Question: I'm trying to make a right angled triangle in CSS3, that part I have. But how can I make ith with arc/bow? (I'm sorry I don't how to best translate it to english).
This is what I need to have:

Is this possible? And how can I do it?
If I have that I'm happy, but I would be really really happy, if you guys could also tell me how to make it slide out from the bottom, so that the top slides out from the bottom. If you also know that, that would be great! But it's not my main question at the moment :-)
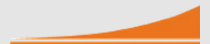
Answer: Can be done by applying a 'border-radius' to an overlaying element.
<URL>
'''
.angled-triangle {
background-color:orange;
width:200px;
height:50px;
position:relative;
overflow:hidden;
padding-left:5px;
background-clip:content-box;
}
.angled-triangle::before {
content:'';
position:absolute;
width:100%;
height:100%;
background-color:white; /*same as element's parent background*/
border-bottom-right-radius: 99% 90%;
left:5px; /*push edge out of element*/
}
'''
Tested in latest Chrome and Firefox. Feel free to adapt the values as necessary.
Only drawback for this approach is that you need to apply the same 'background-color' to '::before' as the element parent's background, which is not always viable (e.g. 'body' with background image). Check the update below for another method that does not have this limitation.
## Update
Another viable method is using a radial-gradient background. This method does not have issues with arbitrary elements' background unlike the method above, as this one uses a 'transparent' color to fill the "blank" area.
<URL>
'''
.angled-triangle {
width:200px;
height:50px;
background-image: -moz-radial-gradient(0 0, transparent 70%, orange 71.5%);
background-image: -webkit-radial-gradient(0 0, transparent 70%, orange 71.5%);
background-image: radial-gradient(top left, transparent 70%, orange 71.5%);
background-position: 5px 0px;
background-repeat:no-repeat;
}
'''
Above, 'orange' represents the color you want the triangle to be. The '1.5%' between transparent and orange is just "easing", so that the border doesn't look pixelated. This is missing '-ms' and '-o' vendor prefixes as I haven't tested in those browsers.